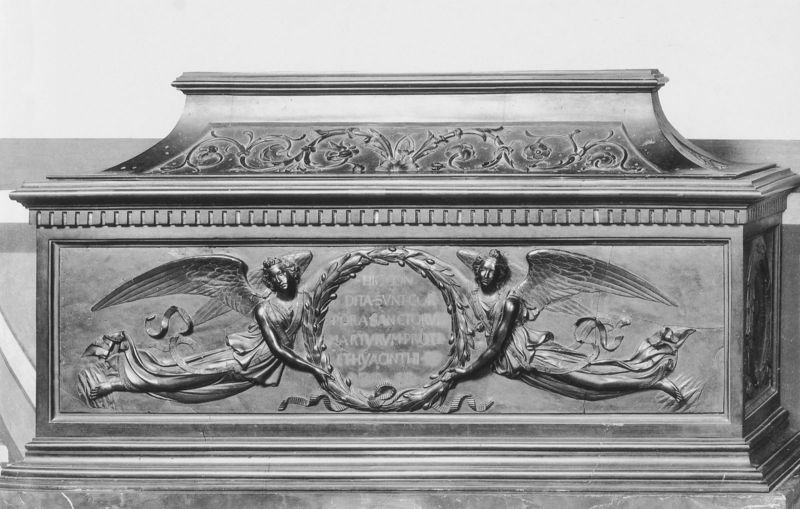
Titel: Schrein der hl. Protus, Hyazinthus und Nemesius
Künstler: Lorenzo Ghiberti
Institution: Florenz, Bargello
Schlagwörter: flügel, blumen, marmor, muster, ornament, band, sockel, stein, tot, kirche, schleifen, fliegen, kreis, rund, engel, ranken, relief, füße, schrift, zwei, inschrift, floral, ornamente, bronze, foto, fotografie, truhe, deckel, kiste, kranz, lorbeer, lorbeerkranz, sarg, grab, blumenkranz, bänder, kästchen, spruch, grabmal, latein, lateinisch, sarkophag, fama, engelsflügel, füe, podeset